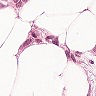
Metastatic tissue present: yes